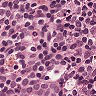
Metastatic tissue present: no